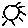
Label: sun